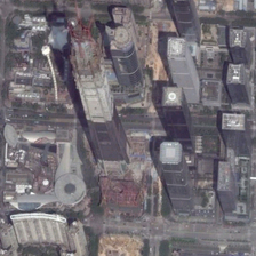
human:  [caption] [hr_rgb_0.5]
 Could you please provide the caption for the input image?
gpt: It is green trees, gray roads and black, white and red buildings.

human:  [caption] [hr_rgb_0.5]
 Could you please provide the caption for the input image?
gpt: There are buildings, streets and trees.

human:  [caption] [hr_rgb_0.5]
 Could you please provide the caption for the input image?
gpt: It is a green tree, a gray road and a black, white and red building.

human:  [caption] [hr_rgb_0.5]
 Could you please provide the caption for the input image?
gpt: There are buildings, roads and trees.

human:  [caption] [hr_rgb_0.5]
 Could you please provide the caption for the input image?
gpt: It is a green tree, a gray street and buildings in black, white and red.